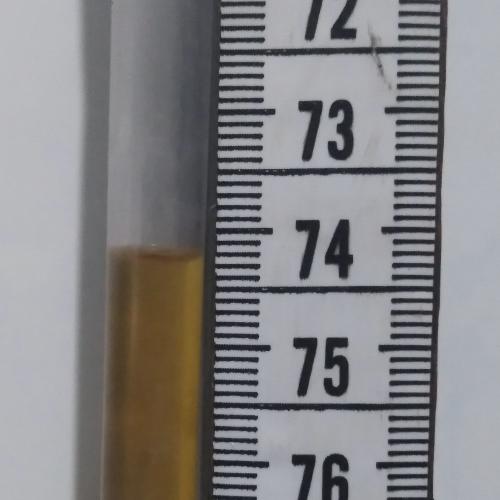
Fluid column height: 74.2 cm